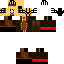
A male human skin with medium skin, wearing brown long hair dressed in a blue suit and black pants, featuring a closed mouth.